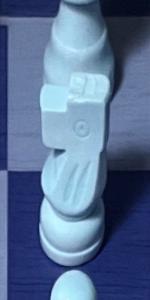
Label: Knight_White